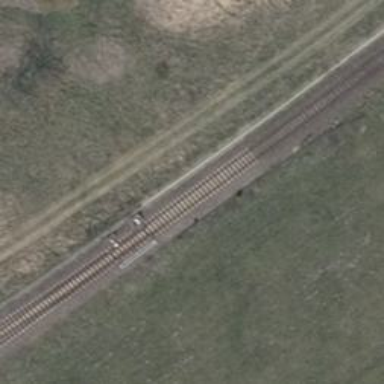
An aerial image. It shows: Railway switch with turnout to the right.